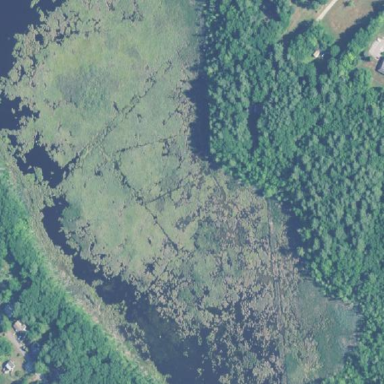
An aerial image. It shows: Pond surrounded by natural water.